Interaction volume radius: 5 \u00c5
Interaction volume height: 35 \u00c5
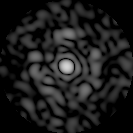
Disorder parameter: 0.8537